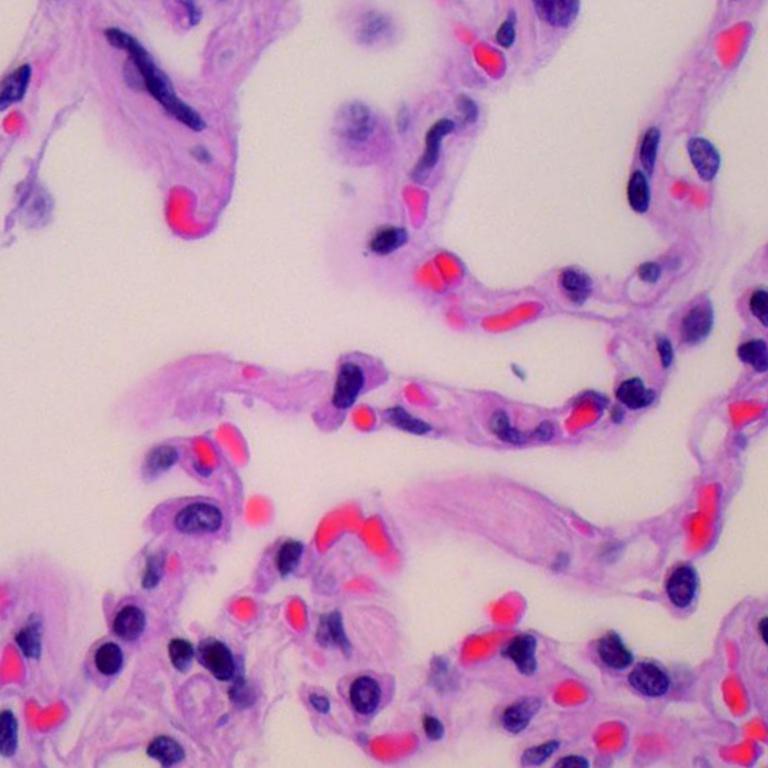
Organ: lung
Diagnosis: benign